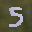
Label: 5